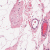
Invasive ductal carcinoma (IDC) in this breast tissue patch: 0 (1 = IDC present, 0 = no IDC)